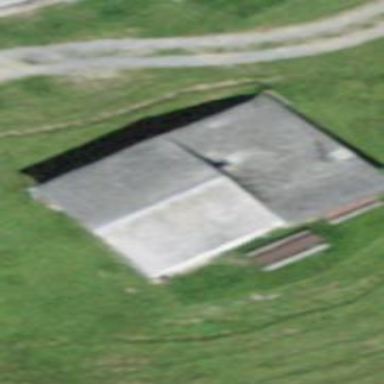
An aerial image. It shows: Hut.